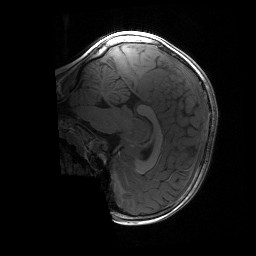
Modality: T1w
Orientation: sagittal
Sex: female
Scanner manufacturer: siemens
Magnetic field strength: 3 T
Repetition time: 1.9 s
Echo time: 0.00243 s